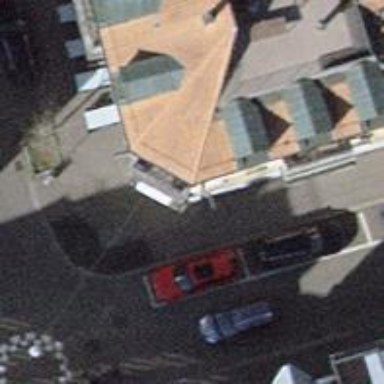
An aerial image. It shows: Restaurant.